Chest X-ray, PA view. Patient: 66 years old, sex M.
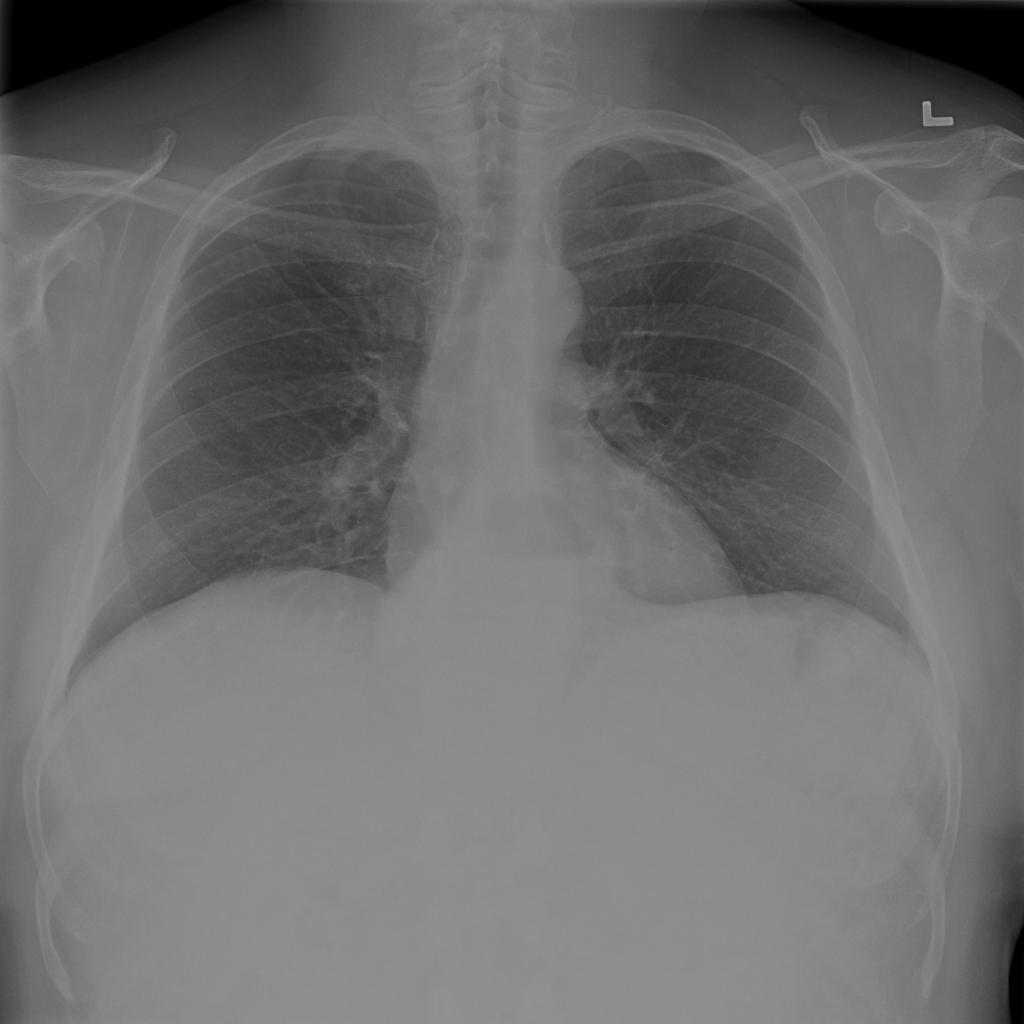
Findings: No Finding